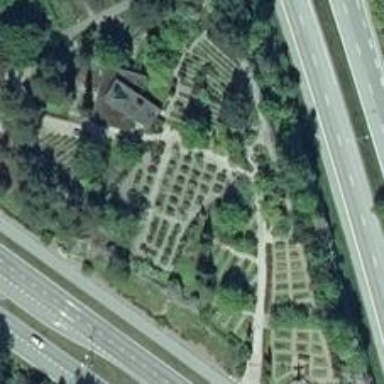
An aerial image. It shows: Memorial site with historic significance.